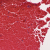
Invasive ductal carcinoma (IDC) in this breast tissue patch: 0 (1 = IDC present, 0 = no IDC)